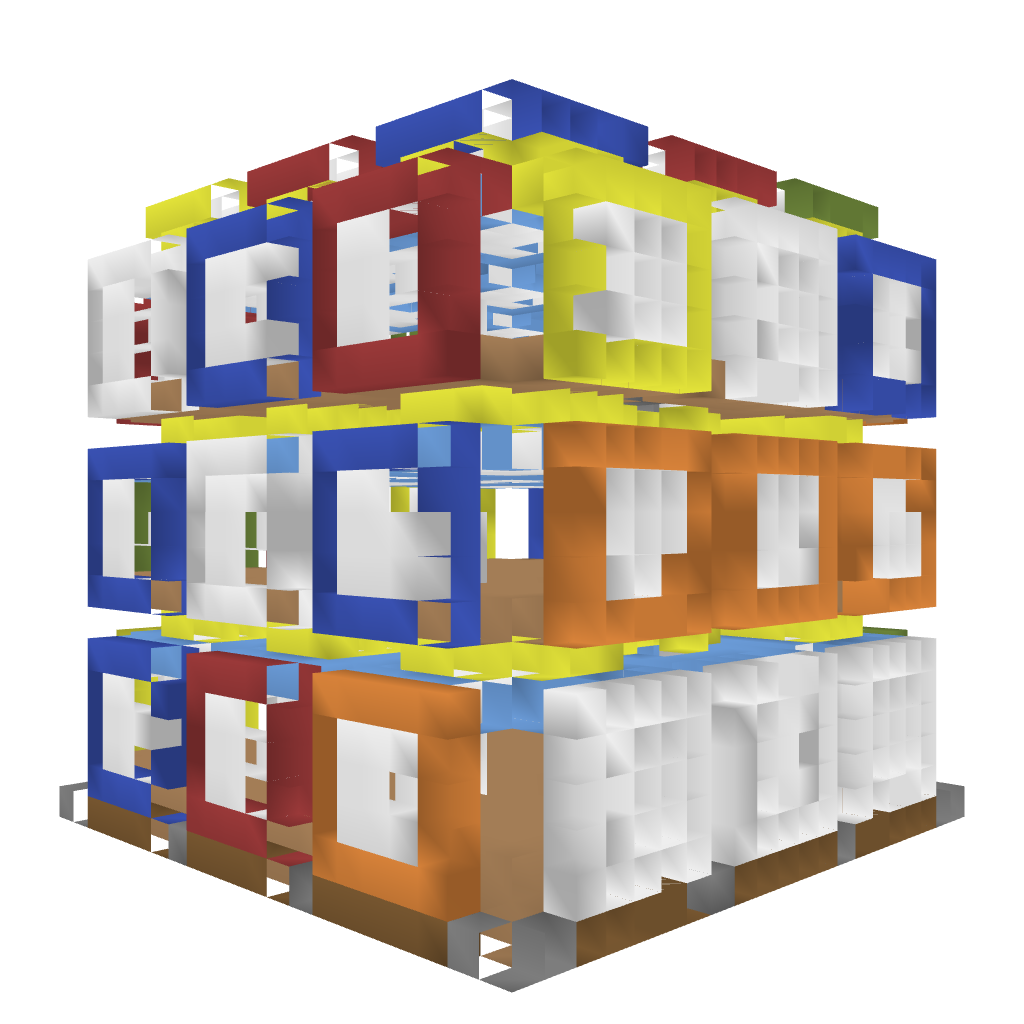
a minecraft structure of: Especial Modern Building #1 - Magic Cube bad low quality